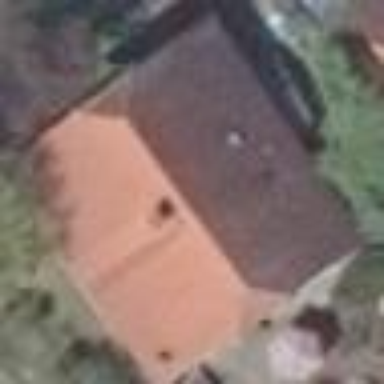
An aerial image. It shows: Detached building with half-hipped roof.